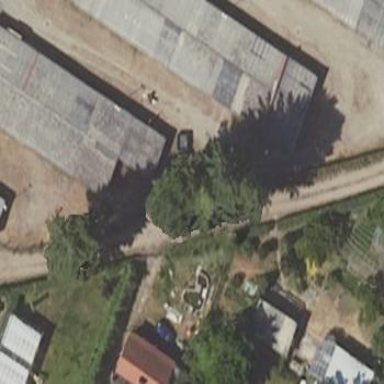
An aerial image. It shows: Group of garages.